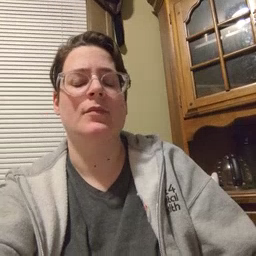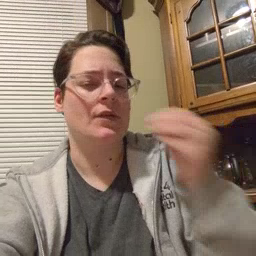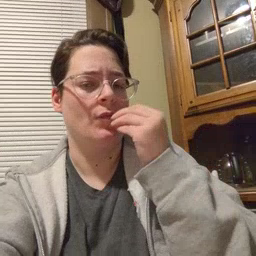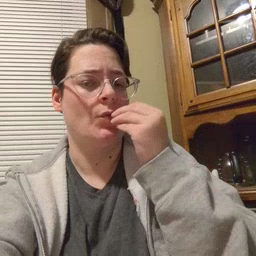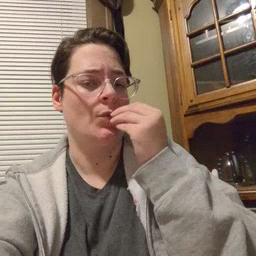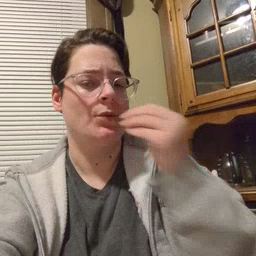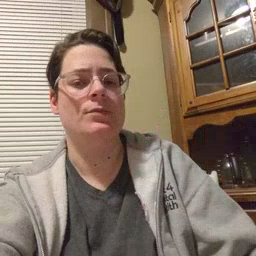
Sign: food